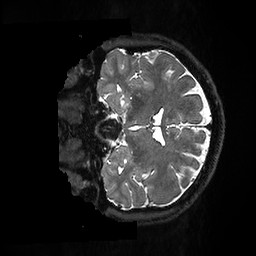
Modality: T2w
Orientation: coronal
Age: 47
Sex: male
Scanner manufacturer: ge
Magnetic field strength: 3 T
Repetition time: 3.202 s
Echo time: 0.0671 s